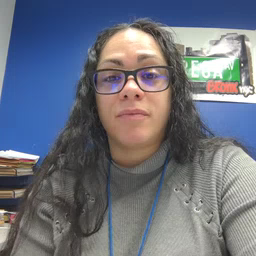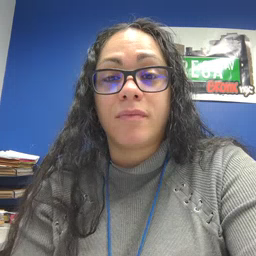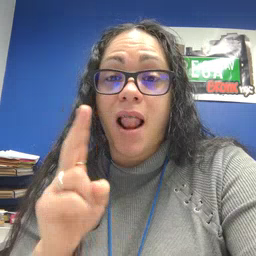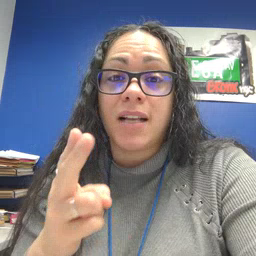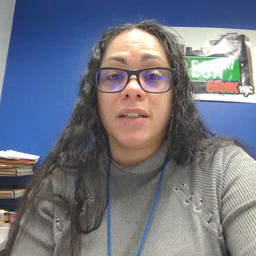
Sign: closet